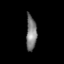
Tissue: lung
Cell type: Myeloid cells
Senescence score: 0.2173
Nuclear area (px): 361
Mean DAPI intensity: 124.014